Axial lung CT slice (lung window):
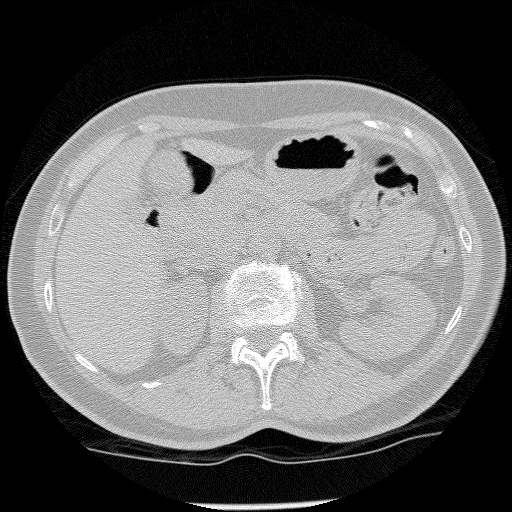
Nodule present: no